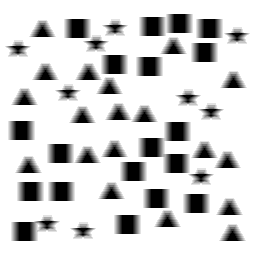
Squares: 19
Triangles: 19
Stars: 10
Total shapes: 48